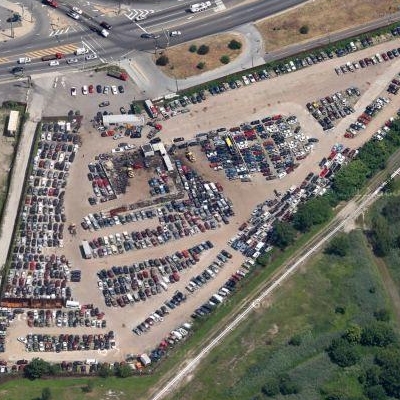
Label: gParking